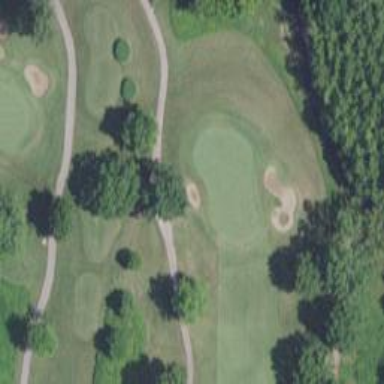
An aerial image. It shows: Path used for both walking and golf.